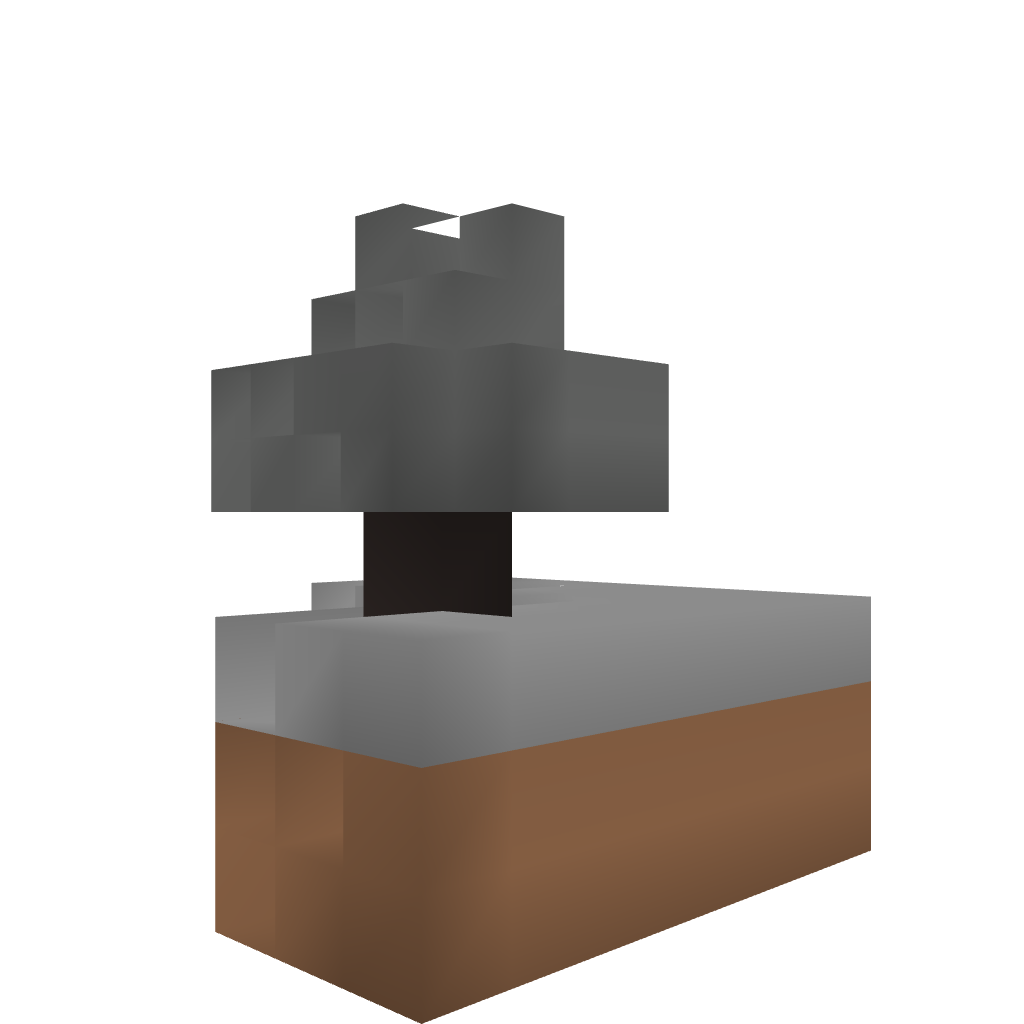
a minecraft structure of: Skyblock (Normal)